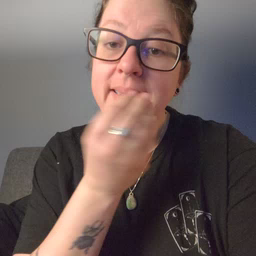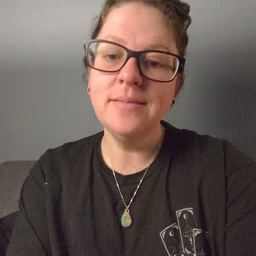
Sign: napkin